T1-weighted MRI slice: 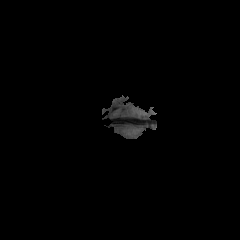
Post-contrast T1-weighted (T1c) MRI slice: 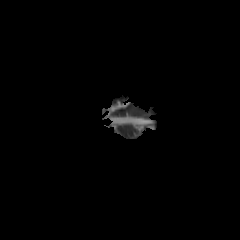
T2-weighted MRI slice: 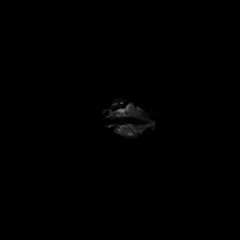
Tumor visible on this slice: no